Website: ulta-beauty
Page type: customer-info-address
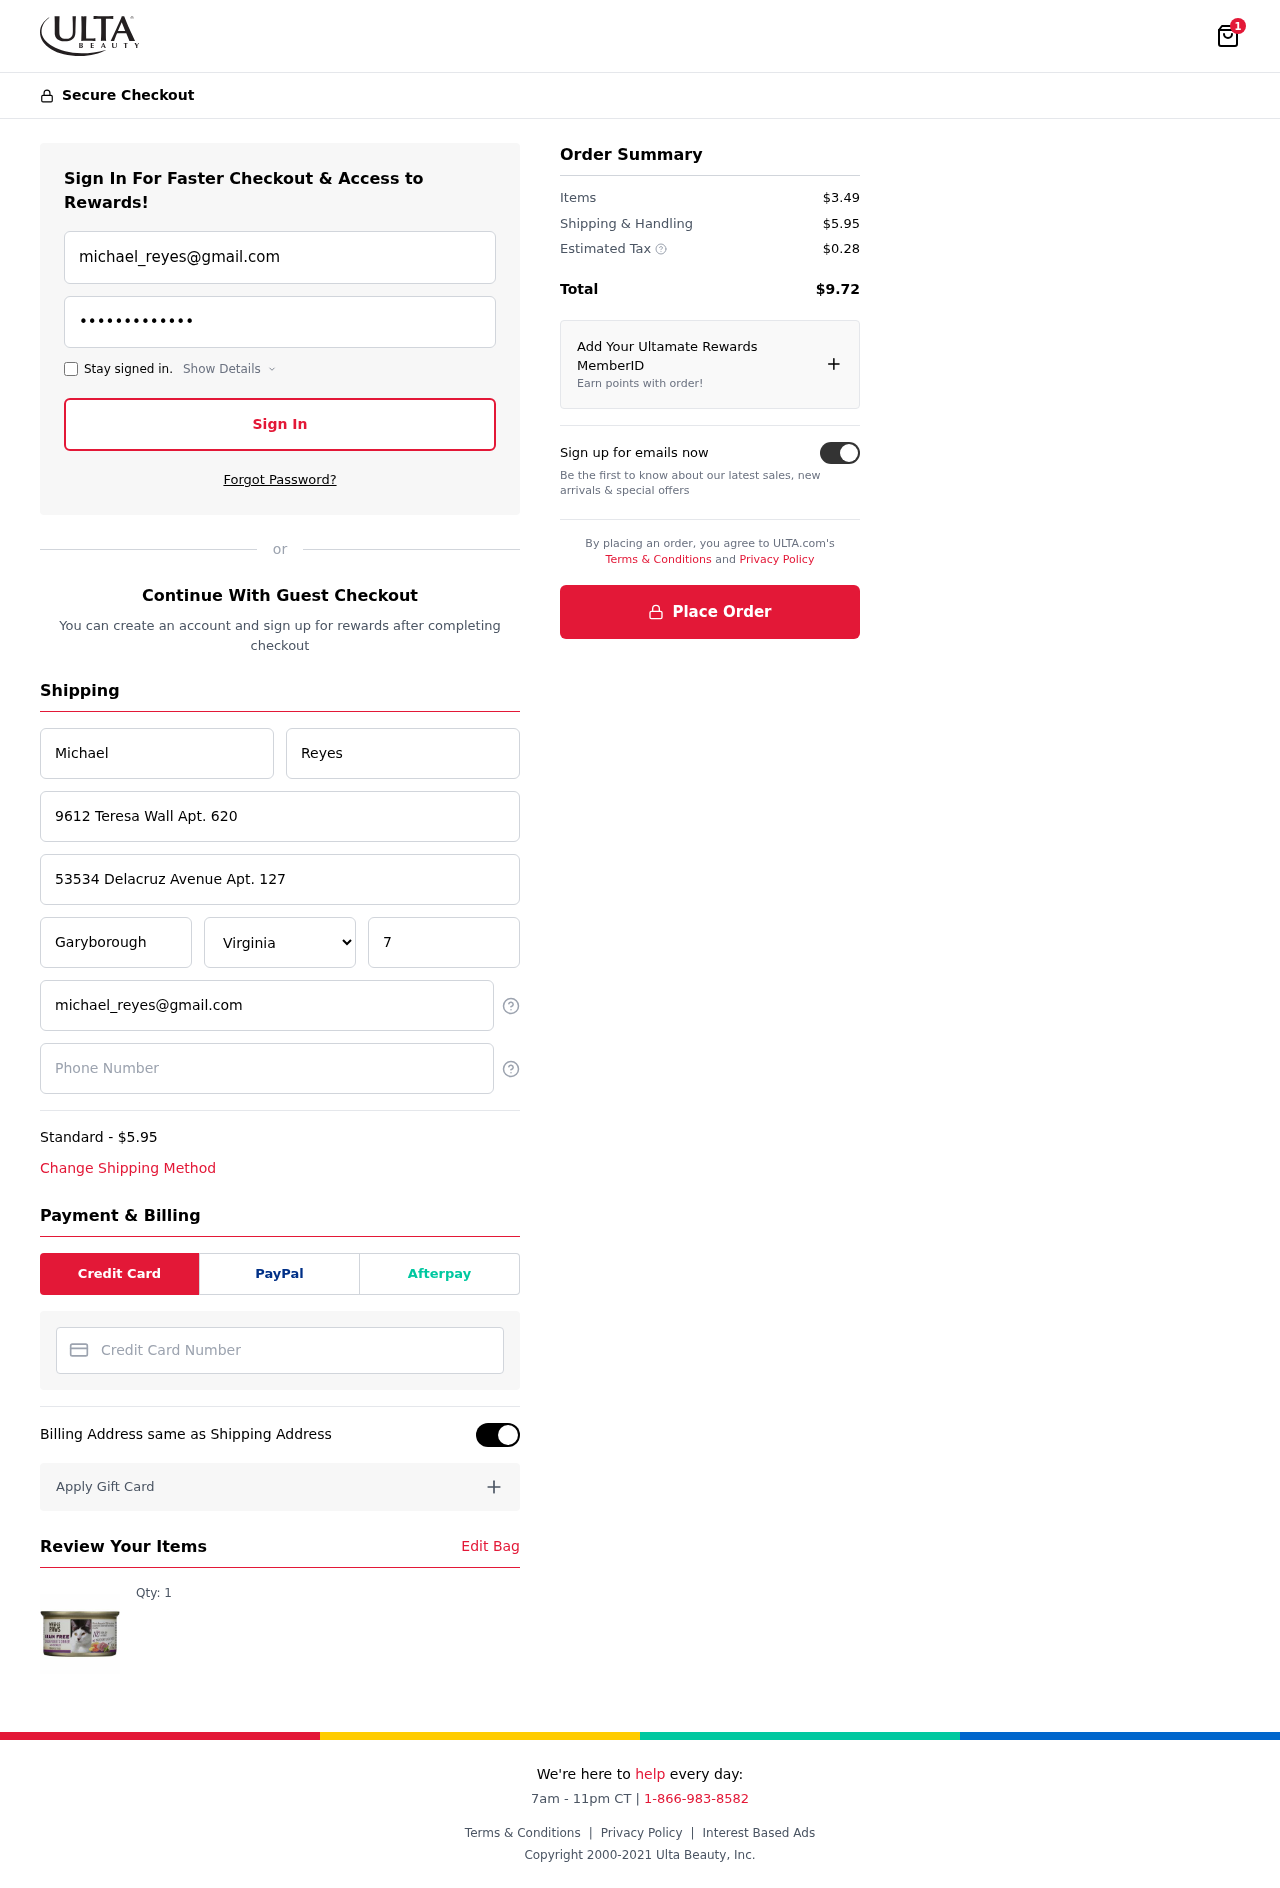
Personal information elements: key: PII_CARD_NUMBER
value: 3485 4114 5478 883
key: PII_CITY
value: Garyborough
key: PII_EMAIL
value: michael_reyes@gmail.com
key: PII_FIRSTNAME
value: Michael
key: PII_LASTNAME
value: Reyes
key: PII_PHONE
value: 4762024442
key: PII_POSTCODE
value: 72455
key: PII_STATE
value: Virginia
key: PII_STREET
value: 9612 Teresa Wall Apt. 620
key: PII_STREET2
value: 53534 Delacruz Avenue Apt. 127
Product elements: key: PRODUCT1_QUANTITY
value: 1
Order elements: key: ORDER_NUM_ITEMS
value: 1
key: ORDER_SHIPPING_COST
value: $5.95
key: ORDER_ITEMS_TOTAL
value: $3.49
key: ORDER_SHIPPING_COST2
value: $5.95
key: ORDER_TAX
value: $0.28
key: ORDER_TOTAL
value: $9.72